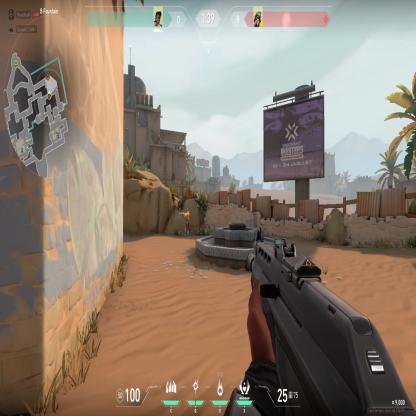
Label: enemy